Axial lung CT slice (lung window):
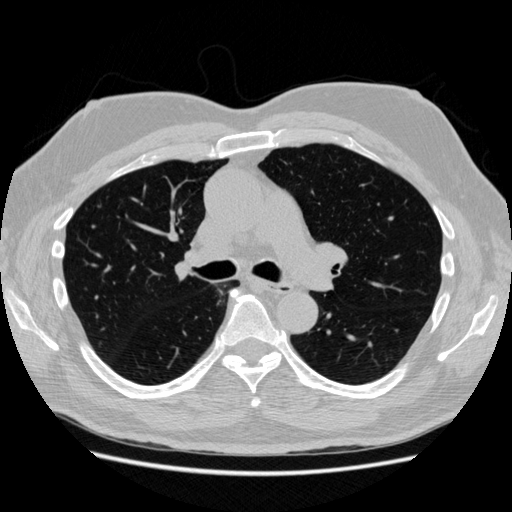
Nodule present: no